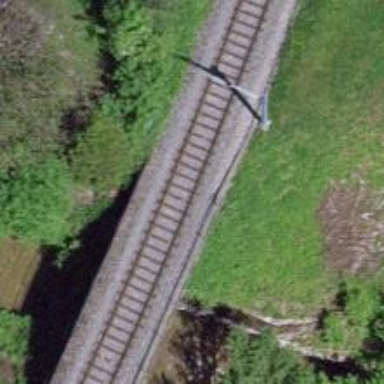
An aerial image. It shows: Single-track railway bridge with electrified contact line.